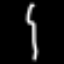
Label: squiggle